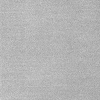
Atmospheric dust classification: dusty